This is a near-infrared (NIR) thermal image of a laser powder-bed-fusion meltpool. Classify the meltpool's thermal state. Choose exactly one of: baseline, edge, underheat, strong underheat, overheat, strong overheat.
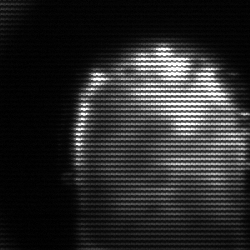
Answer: baseline